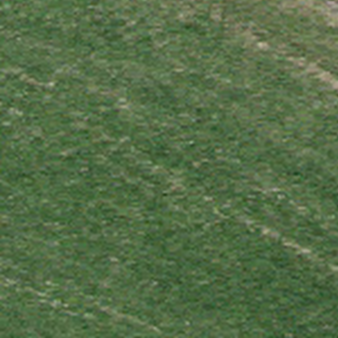
Label: other